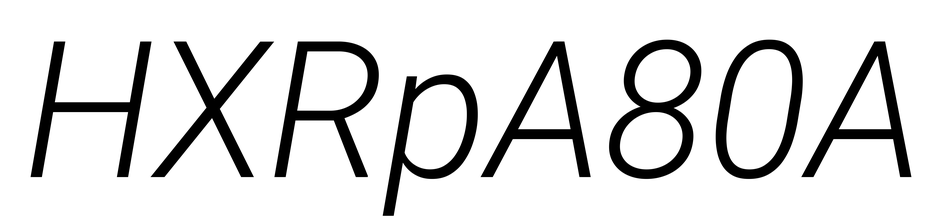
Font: Roboto-Italic_Light_Italic